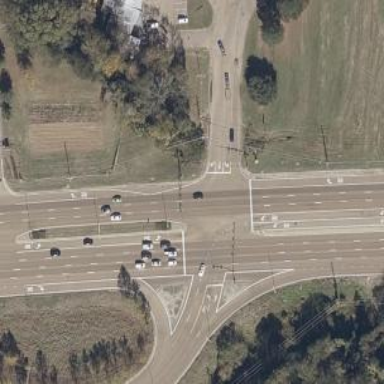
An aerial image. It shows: Trunk link highway.